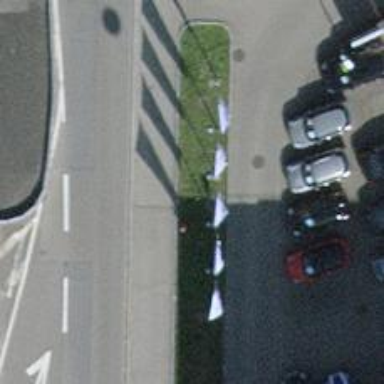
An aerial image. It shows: Flag used for advertising.